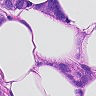
Metastatic tissue present: yes